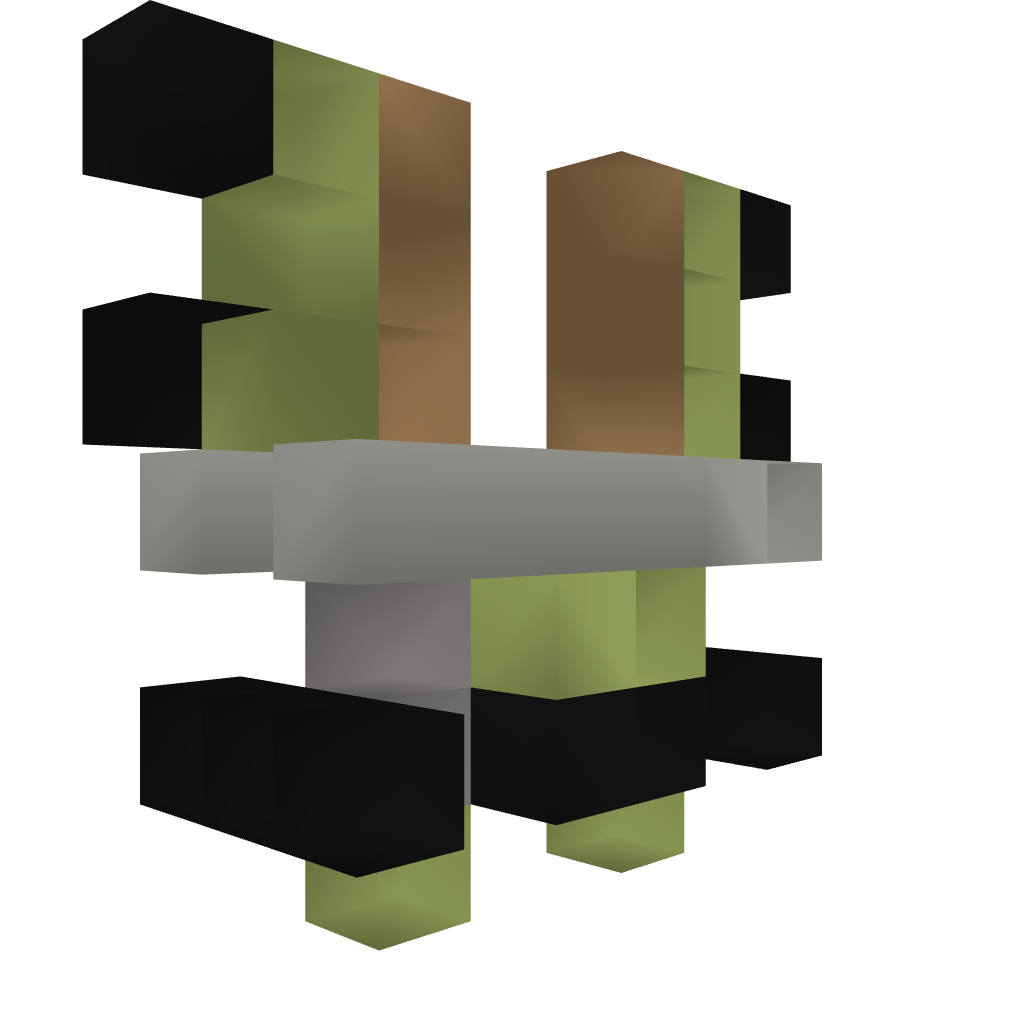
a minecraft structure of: Elykdez's Torch Activated 2X3 Door